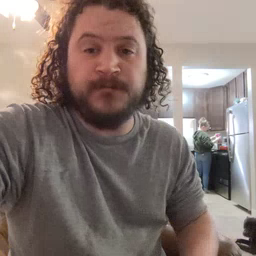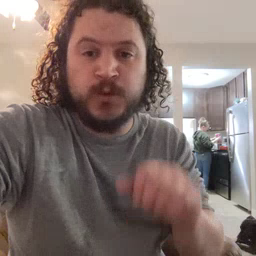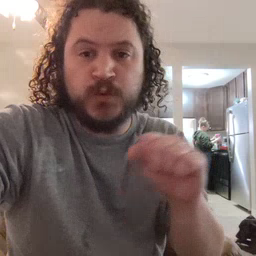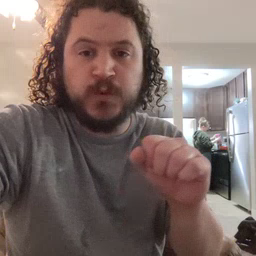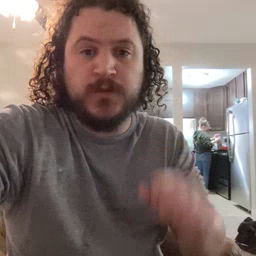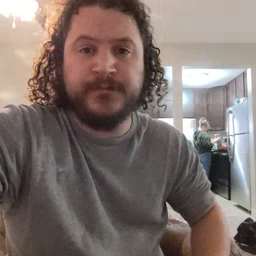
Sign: shoe